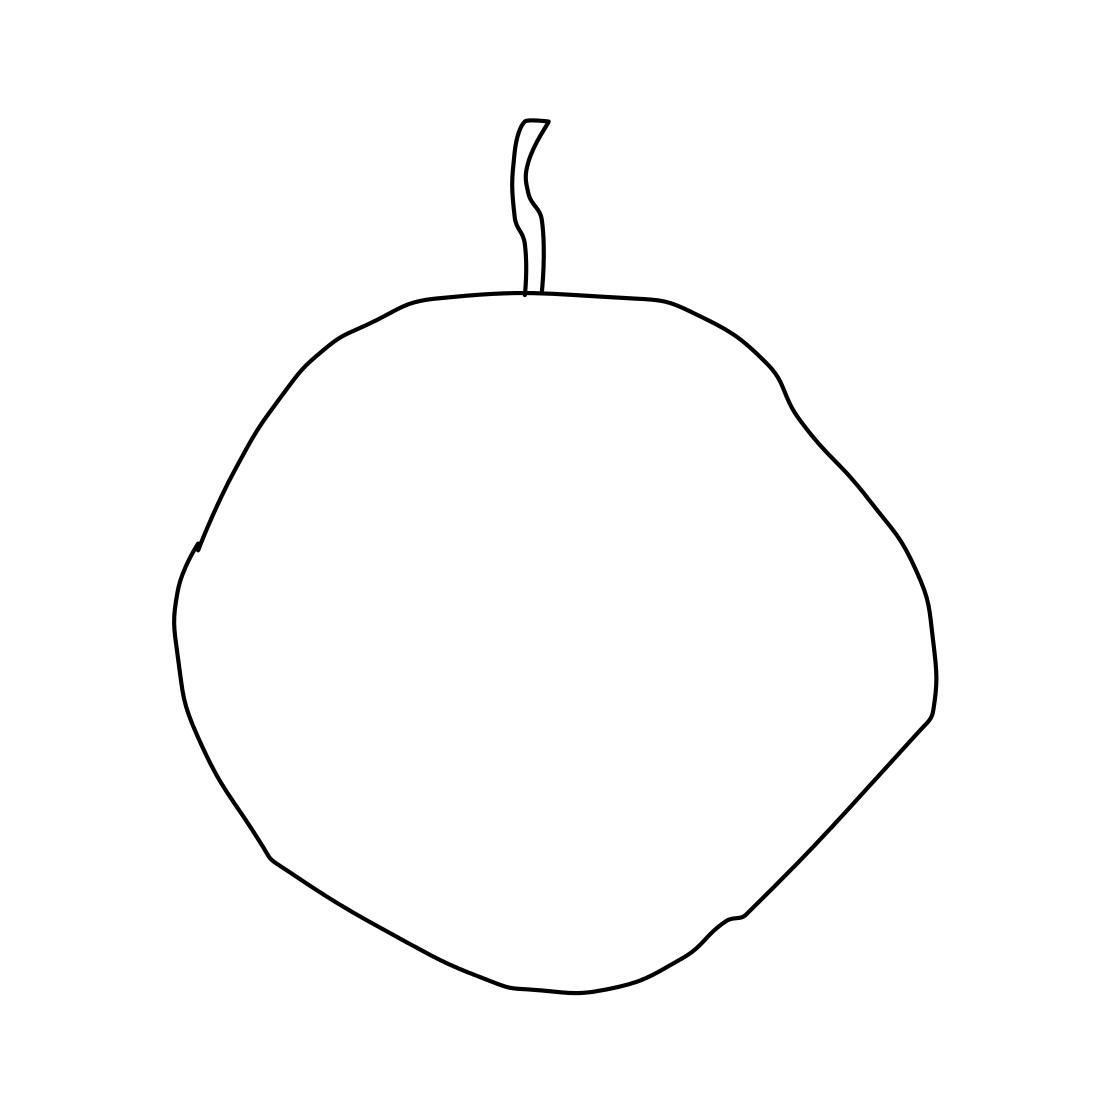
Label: tomato